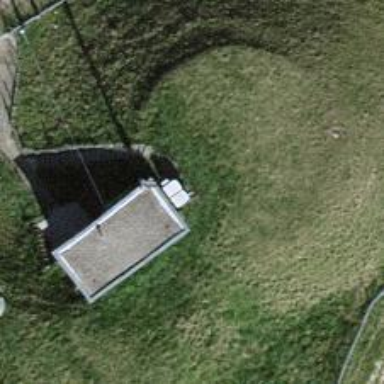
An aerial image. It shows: Mast tower used for communication.